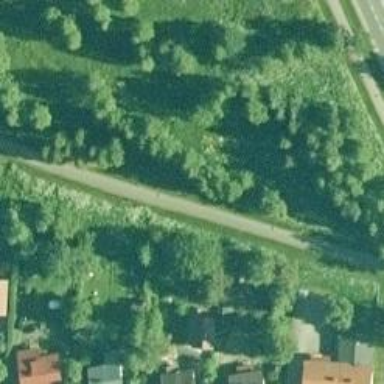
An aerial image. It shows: Asphalt cycleway.